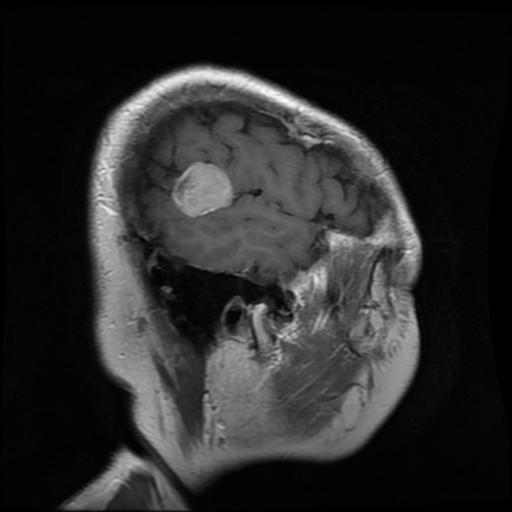
Label: meningioma